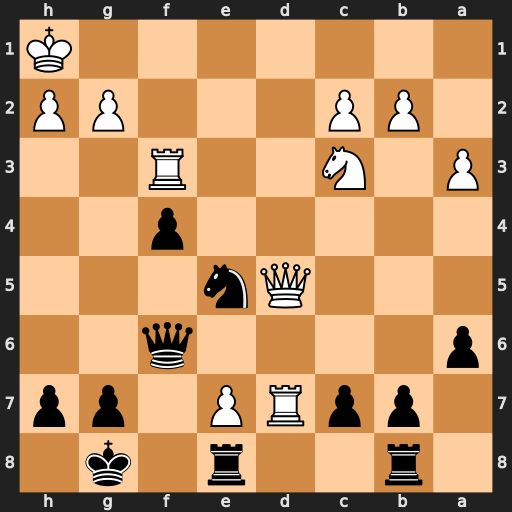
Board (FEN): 1r2r1k1/1ppRP1pp/p4q2/3Qn3/5p2/P1N2R2/1PP3PP/7K
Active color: b
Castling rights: -
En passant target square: -
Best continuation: Kh8 Rxc7 Nxf3 gxf3 Rxe7